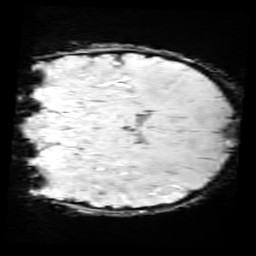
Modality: SWI
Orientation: coronal
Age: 9
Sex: female
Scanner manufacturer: siemens
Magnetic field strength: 3 T
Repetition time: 0.027 s
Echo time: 0.02 s